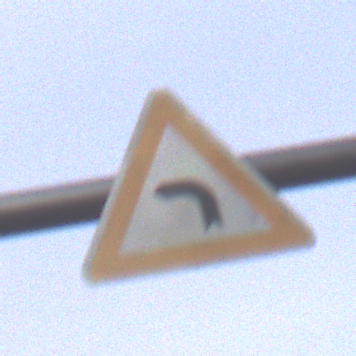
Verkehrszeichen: KurveLinks
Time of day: MorningAfternoon
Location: Outdoor (Urban)
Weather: PartlyCloudy
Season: NotSpecified
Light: Natural